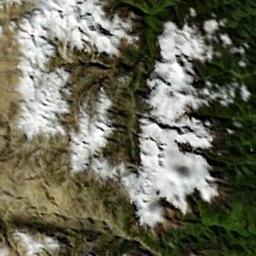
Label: snowberg